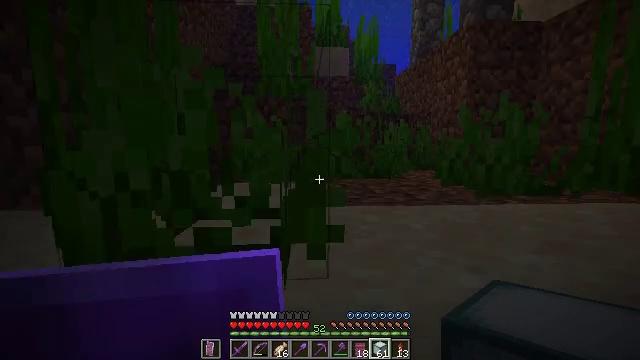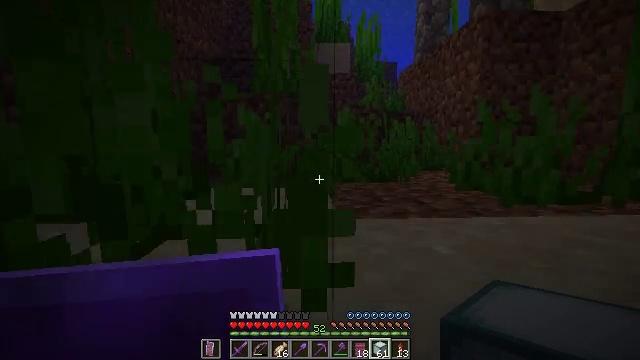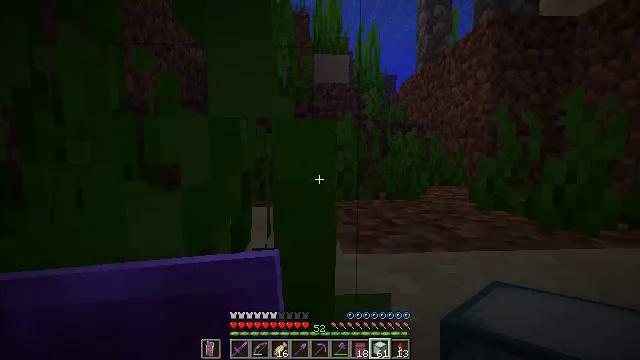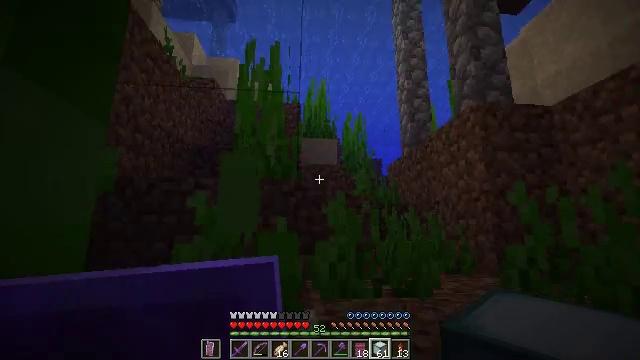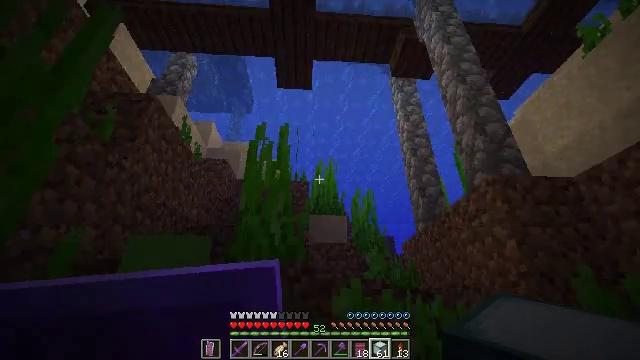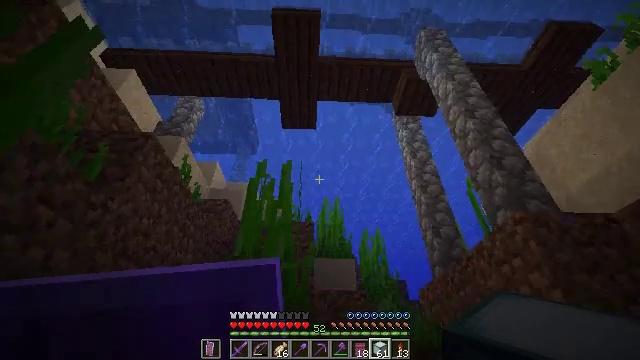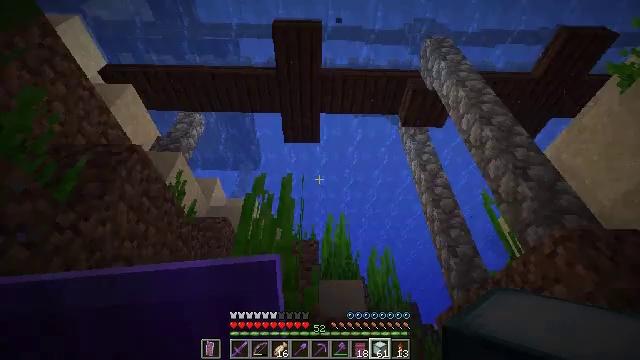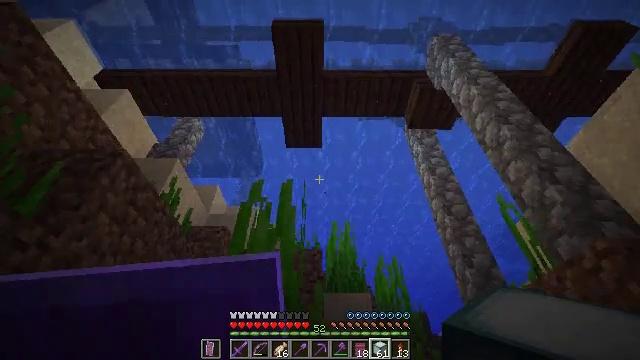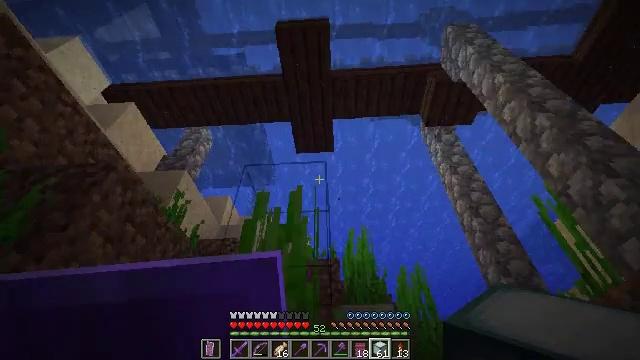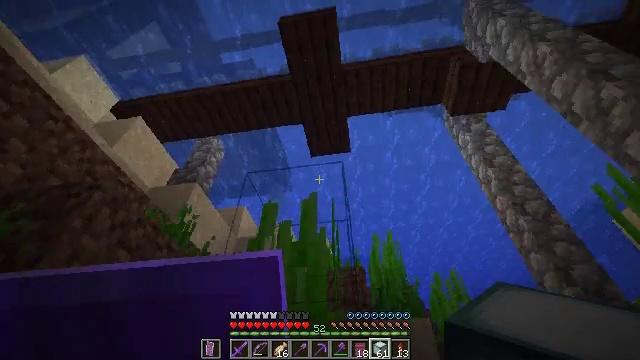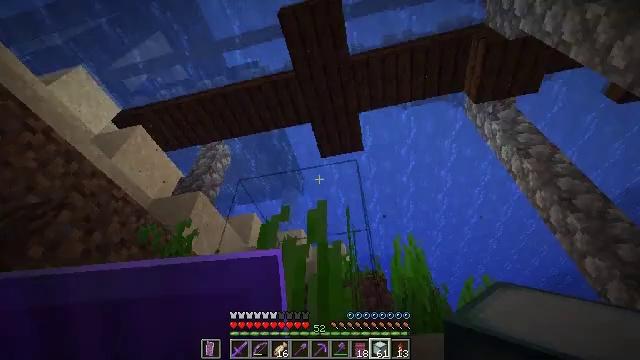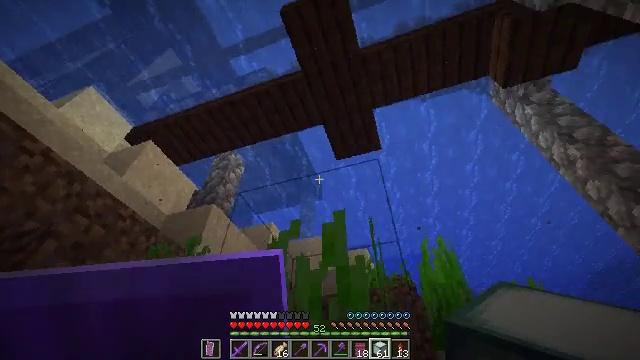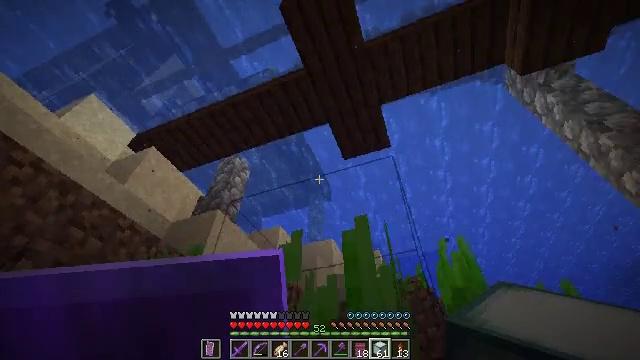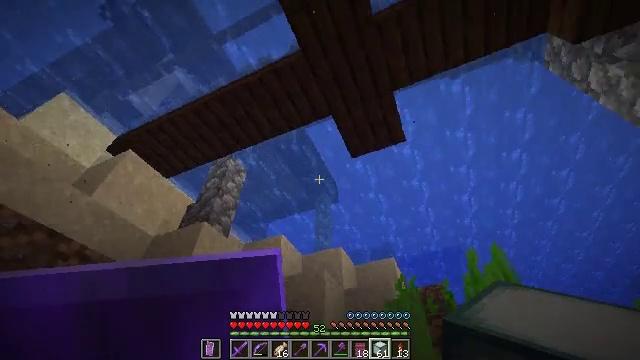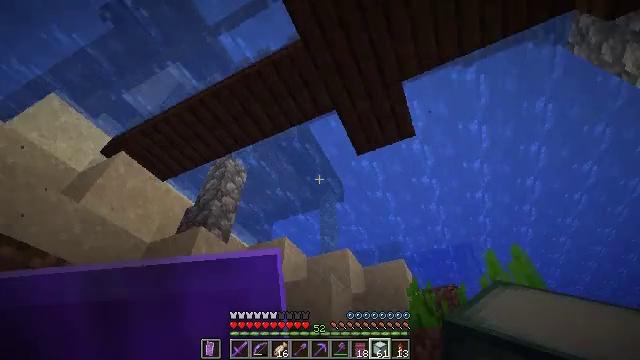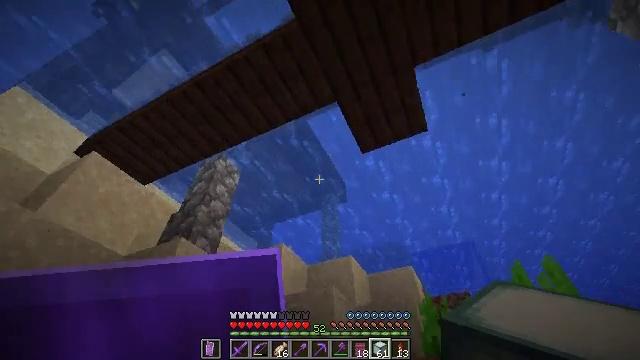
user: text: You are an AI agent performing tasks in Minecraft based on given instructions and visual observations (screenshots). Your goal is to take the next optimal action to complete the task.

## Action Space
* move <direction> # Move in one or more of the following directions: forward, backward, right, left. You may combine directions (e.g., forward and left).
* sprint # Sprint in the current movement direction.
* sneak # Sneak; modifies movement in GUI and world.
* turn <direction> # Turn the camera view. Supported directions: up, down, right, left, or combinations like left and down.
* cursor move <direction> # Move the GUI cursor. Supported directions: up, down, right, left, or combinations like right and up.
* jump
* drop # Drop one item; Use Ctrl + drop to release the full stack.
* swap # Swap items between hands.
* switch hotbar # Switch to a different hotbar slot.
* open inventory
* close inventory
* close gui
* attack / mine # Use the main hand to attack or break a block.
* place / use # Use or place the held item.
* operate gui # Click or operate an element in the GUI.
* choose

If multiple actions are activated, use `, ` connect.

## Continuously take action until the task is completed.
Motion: motion action
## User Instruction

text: Form a sea lantern in the crafting grid.
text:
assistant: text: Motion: move forward, sprint
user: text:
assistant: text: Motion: move forward, sprint, turn up
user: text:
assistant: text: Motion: move forward, sprint, turn right and up, jump
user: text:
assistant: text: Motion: move forward, sprint, turn left and up, jump
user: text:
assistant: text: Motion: move forward, sprint, turn left and up, jump
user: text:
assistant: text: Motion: move forward, sprint, turn left and up, jump
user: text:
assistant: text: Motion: move forward, sprint, turn left and up, jump
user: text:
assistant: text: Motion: move forward, sprint, turn left and up, jump
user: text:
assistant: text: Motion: move forward, sprint, turn left, jump
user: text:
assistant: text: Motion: move forward, sprint, turn left, jump
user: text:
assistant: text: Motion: move forward, sprint, turn left, jump
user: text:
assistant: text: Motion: move forward, sprint, turn left, jump
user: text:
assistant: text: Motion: move forward, sprint, turn left, jump
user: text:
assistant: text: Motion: move forward, sprint, turn left, jump
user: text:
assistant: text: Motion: move forward, sprint, jump
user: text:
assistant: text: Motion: move forward, sprint
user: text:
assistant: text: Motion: move forward, sprint
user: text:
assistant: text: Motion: move forward, sprint
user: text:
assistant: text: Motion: move forward, sprint
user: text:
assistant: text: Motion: move forward, sprint
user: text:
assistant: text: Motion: move forward, sprint
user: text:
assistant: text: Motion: move forward, sprint
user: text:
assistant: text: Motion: move forward, sprint
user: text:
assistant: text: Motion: move forward, sprint
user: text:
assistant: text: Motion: move forward, sprint
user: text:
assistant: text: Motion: move forward, sprint
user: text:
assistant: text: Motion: move forward, sprint, jump
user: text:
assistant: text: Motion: move forward, sprint, jump
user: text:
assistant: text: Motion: move forward, sprint, jump
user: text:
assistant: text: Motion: move forward, sprint, jump